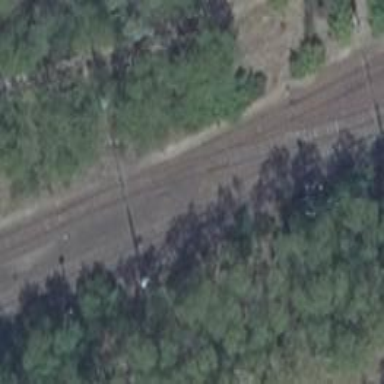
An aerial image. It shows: Railway switch.